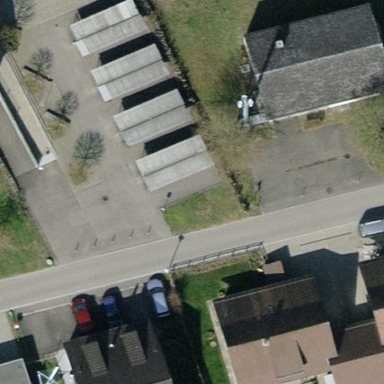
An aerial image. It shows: Bicycle parking facility.